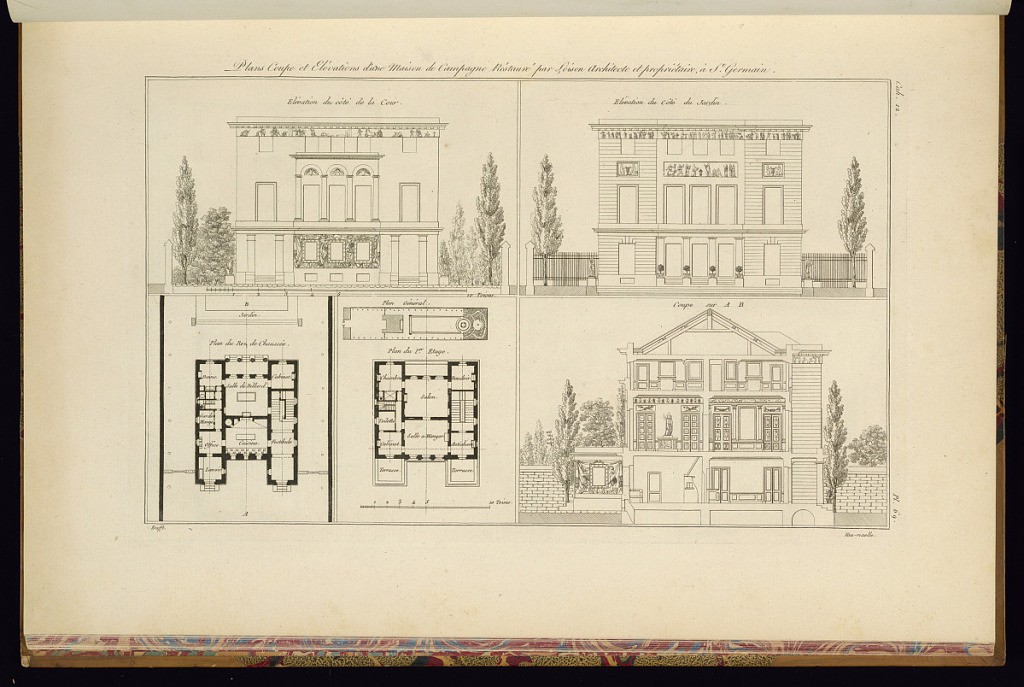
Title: Plans Coupe et Elévations d’une Maison de Campagne Réstauré par Loison Architecte et propriétaire, à St. Germain
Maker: Jean-Charles Krafft, French, 1764 - 1833
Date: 1812
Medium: Etching and engraving on paper
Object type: Print
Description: An architectural print with two exterior elevations, an interior sectional view, and two floorplans for a country house featuring friezes, columns, and decorative paneling. The plate is titled, numbered, and signed.